四年级 · 度量几何学
如图, 用一个长方形和一个三角形拼成一个梯形, 已知 $\angle 1+\angle 2=130^{\circ}$, 那么 $\angle 2=(\quad) 。$

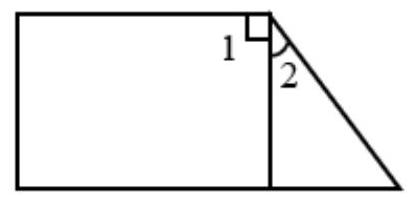
A. $40^{\circ}$
B. $45^{\circ}$
C. $50^{\circ}$
D. $55^{\circ}$
答案: A
解析: 答案: A

【分析】根据图示, 已知 $\angle 1+\angle 2=130^{\circ}, \angle 2$ 是直角, 直角 $=90^{\circ}$, 那么 $\angle 2=130^{\circ}$ 减去 $90^{\circ}$, 据此解答即可。

【详解】因为 $\angle 1+\angle 2=130^{\circ}$, 所以 $\angle 2=130^{\circ}-90^{\circ}=40^{\circ}$ 。故答案为: A

【点睛】本题考查了线与角及图形拼组知识, 结合题意分析解答即可。